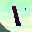
Label: 1